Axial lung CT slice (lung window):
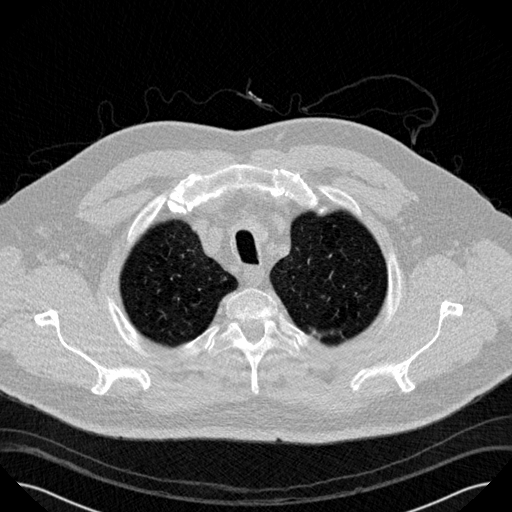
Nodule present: yes
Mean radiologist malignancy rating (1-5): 2